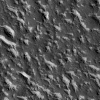
Atmospheric dust classification: not_dusty